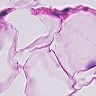
Metastatic tissue present: no